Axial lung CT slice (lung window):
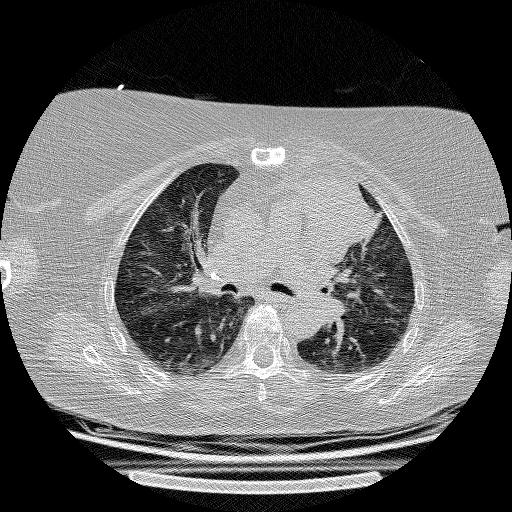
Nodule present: no